Current action and preconditions to check: path_clear

Your task: For each precondition in the list above, predict whether it will hold at this action.

Consider the current scene as observed from the mobile robot's camera, and analyze the predicted future states of all dynamic agents (e.g., people, animals, vehicles, or any moving entities) within the NEXT SECOND.

IMPORTANT: Only answer "very likely" if you are absolutely certain—based on strong, clear evidence—that a dynamic agent will violate the precondition in the predicted future state. Do NOT answer "very likely" for unlikely, ambiguous, or low-probability risks.

Ask yourself for each precondition: Is there a high probability, with clear and convincing evidence, that the predicted future states of any dynamic agent will interfere with the predicted future state of the currently executing action within the NEXT SECOND, causing that precondition to fail?

Assess the risk level based on these predictions. Use "likely" or "very likely" if motions create a clear risk of interference.

Use "neutral" or "improbable" if agents are nearby but their predicted paths are clearly diverging or non-conflicting.

Failure Risk Categories: "very improbable", "improbable", "neutral", "likely", "very likely"

Answer Format: Output ONLY the probability_of_failure value from these categories: "very improbable", "improbable", "neutral", "likely", "very likely"

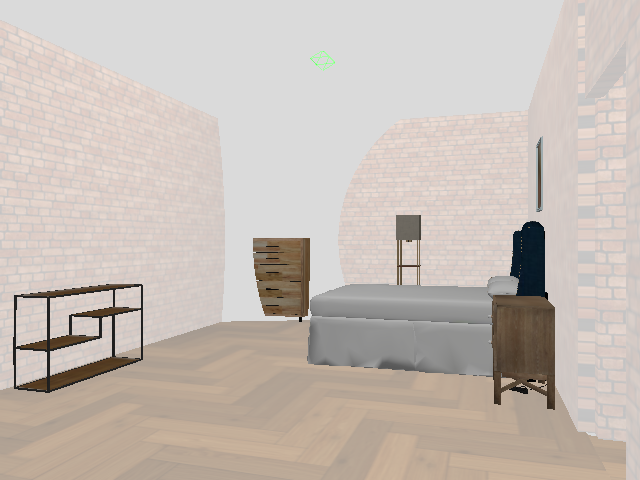

Answer: very improbable